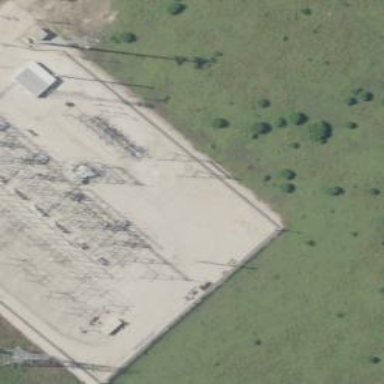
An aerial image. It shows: Power tower.